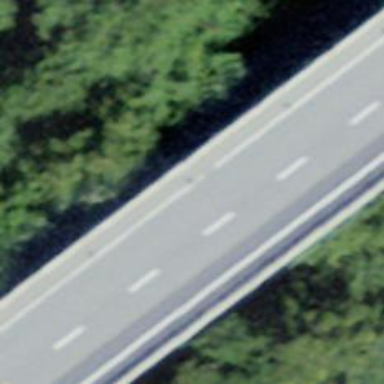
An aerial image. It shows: Primary highway bridge with asphalt surface.